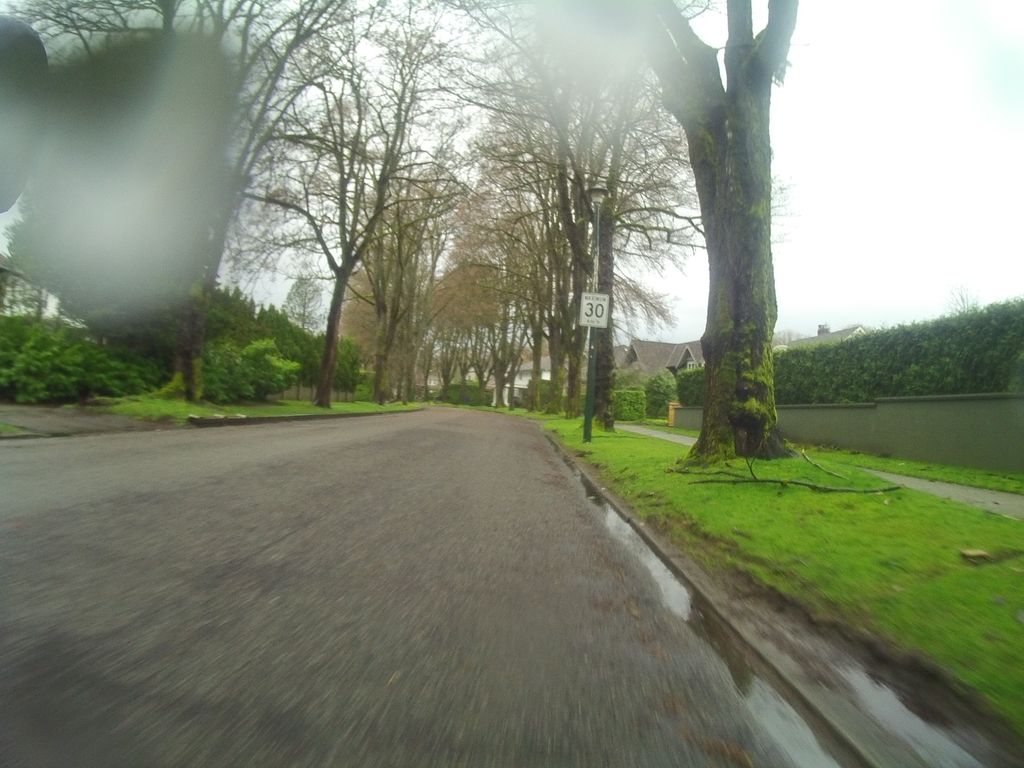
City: vancouver